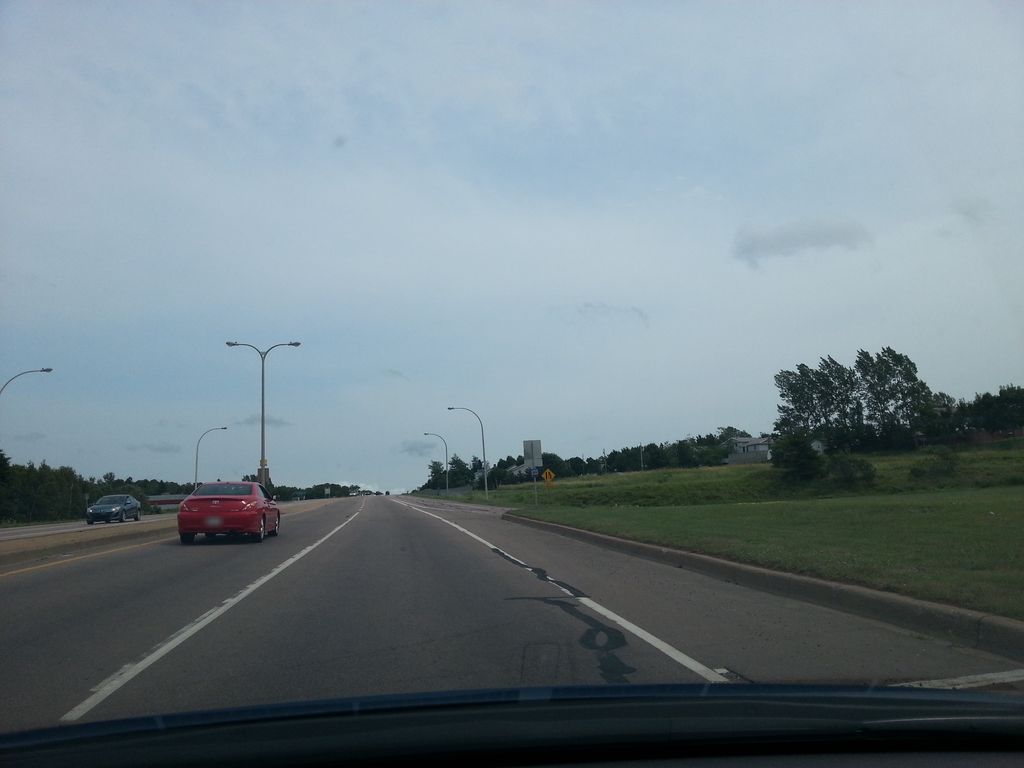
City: charlottetown